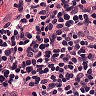
Metastatic tissue present: no